Field crop: tomato
Growth stage: 1
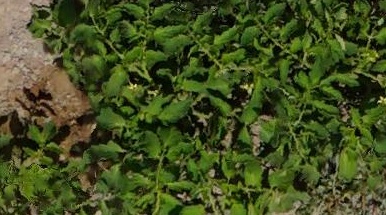
Species: tomato